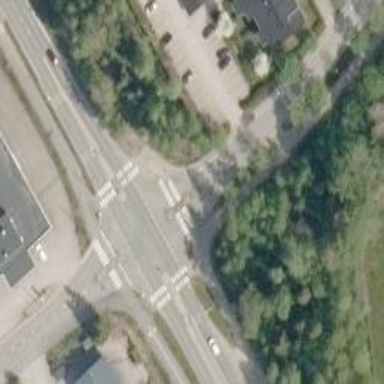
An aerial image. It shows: Road with "give way" sign.